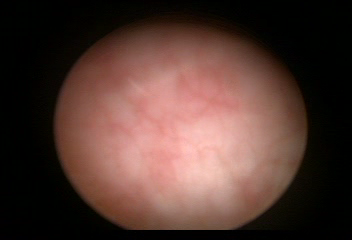
Modality: WLC
Class: Normal mucosa
Bladder cancer association: No